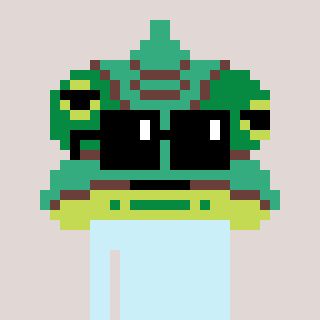
a pixel art character with square black sunglasses, a chameleon-shaped head and a bege-colored body on a warm background